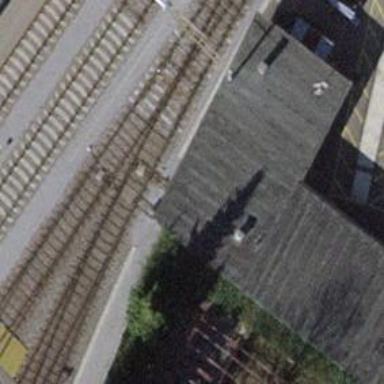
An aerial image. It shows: Railway yard with single rail track. The electrified track has contact line for power supply.